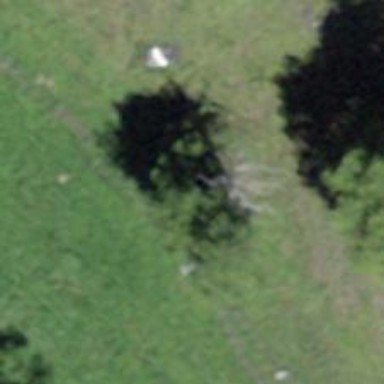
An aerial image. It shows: Single tag "natural: tree."